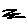
Label: zigzag